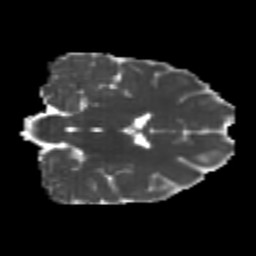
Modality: MD
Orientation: coronal
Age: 19
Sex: female
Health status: healthy
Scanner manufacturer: philips
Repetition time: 7.384 s
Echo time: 0.08599 s